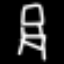
Label: chair